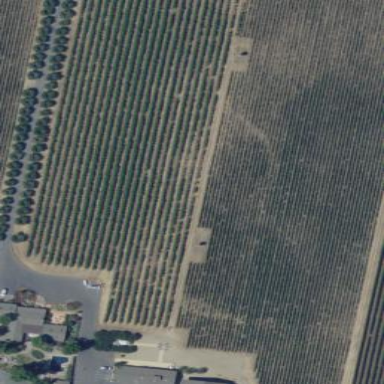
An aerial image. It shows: Vineyard where grapes are grown.